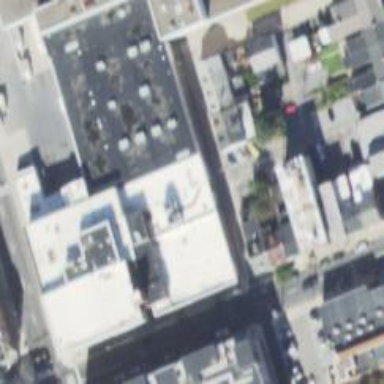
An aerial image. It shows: Building.